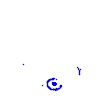
Particle: kaon